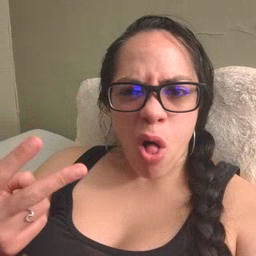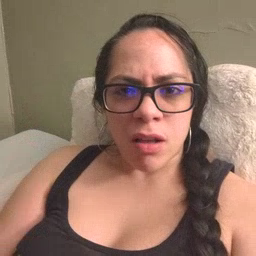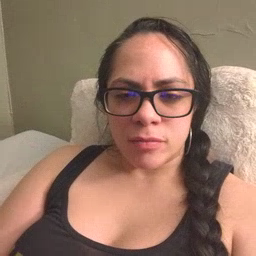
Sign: fall